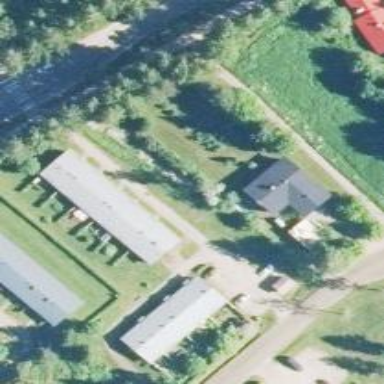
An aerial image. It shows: Terrace building.